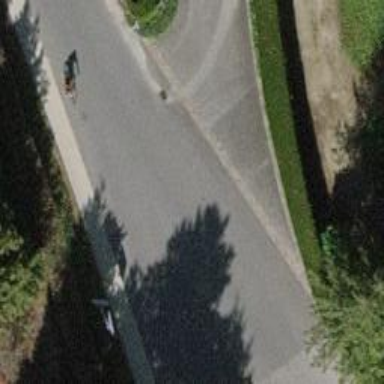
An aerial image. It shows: Residential road with asphalt surface and no sidewalks.